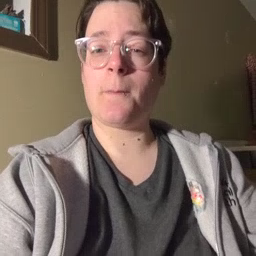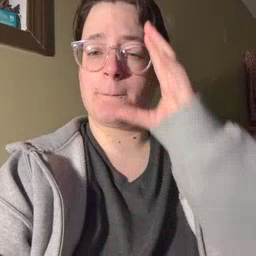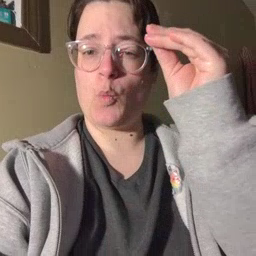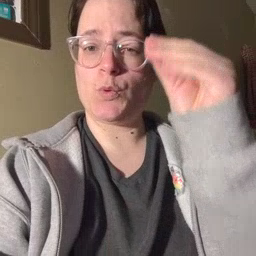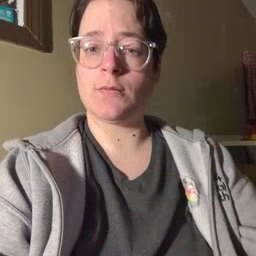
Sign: boy